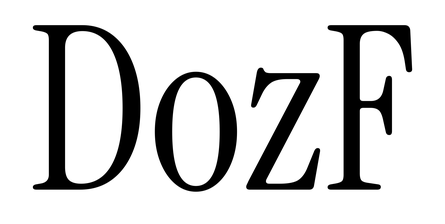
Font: InstrumentSerif-Regular